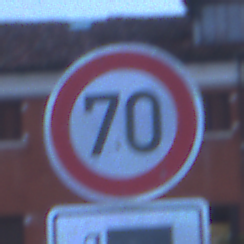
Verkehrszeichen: Geschwindigkeit70
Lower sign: MehrspurigeFahrzeuge2
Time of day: Dawn
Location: Outdoor (Urban)
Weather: PartlyCloudy
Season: NotSpecified
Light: Natural